Question: I just installed 'Xcode 4.6' (I had 'Xcode 4.5.1'). I just opened an existing project and got this message:
> The working copy "path/to/my project" requires a newer version of Subversion than Xcode supports.
I am currently using for svn, and understand that I can probably ignore this message - but since I want to be up-to-date, what do I need to do to resolve this issue?

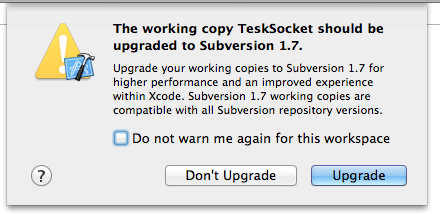
Answer: The Xcode 4.6 default use the SVN 1.6.X, but you project's SVN info maybe 1.7.X (That may update by Cornerstone). As a result, when you try to update, the error message'll show. So we have to let the Xcode use the latest 1.7.X SVN.
---
I also met the same problem. That's my solution:
1. Install the Homebrew, we'll use it to install the latest SVN: ruby -e "$(curl -fsSL https://raw.github.com/mxcl/homebrew/go)"
2. install the latest SVN: brew install subversion
3. Backup the old SVN file and link the latest SVN: cd /Applications/Xcode.app/Contents/Developer/usr/bin/
mkdir bak.svn
mv svn* bak.svn
ln -s /usr/local/Cellar/subversion/1.7.8/bin/svn* /Applications/Xcode.app/Contents/Developer/usr/bin/
4. Restart Xcode